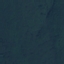
Label: Forest